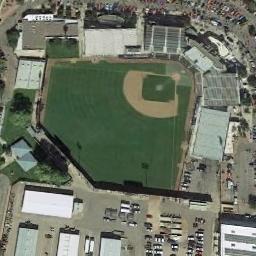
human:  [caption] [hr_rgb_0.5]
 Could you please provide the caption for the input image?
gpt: A baseball diamond next to a parking lot and some buildings around it .

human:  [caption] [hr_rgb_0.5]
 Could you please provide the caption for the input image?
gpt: There is a baseball diamond in the grass surrounded by parking lots and houses .

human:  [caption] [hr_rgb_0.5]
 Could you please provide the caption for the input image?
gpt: There are five baseball fields in this picture .

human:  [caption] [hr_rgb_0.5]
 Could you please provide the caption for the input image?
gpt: Many buildings are next to  the  baseball diamond .

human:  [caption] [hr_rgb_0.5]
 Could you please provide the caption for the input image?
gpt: A baseball diamond is surrounded by many buildings and cars .